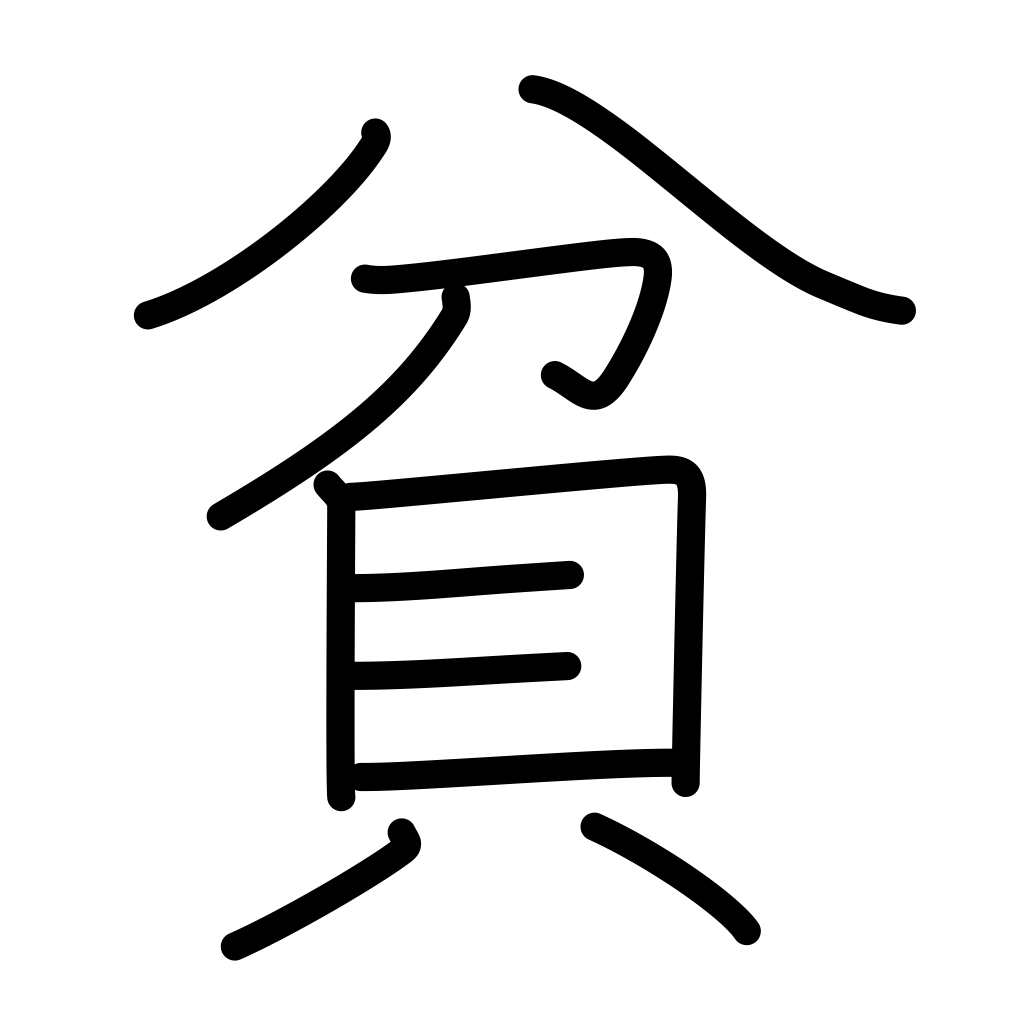
Meaning: poverty, poor